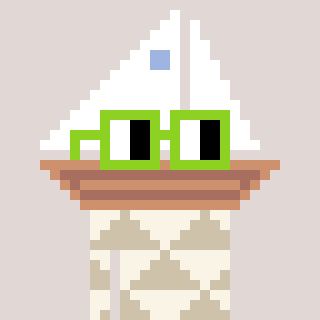
a pixel art character with square light green glasses, a sailboat-shaped head and a bege-colored body on a warm background